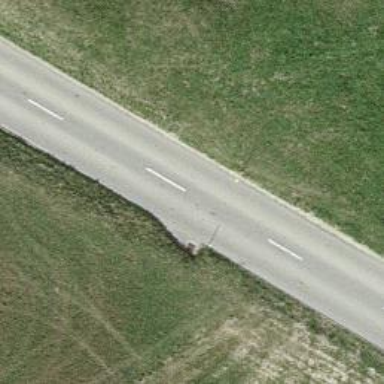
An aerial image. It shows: Tertiary road.